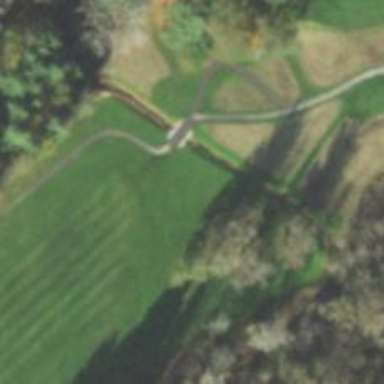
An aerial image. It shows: Service road with high-quality grade1 tracktype. It resembles golf cart path.